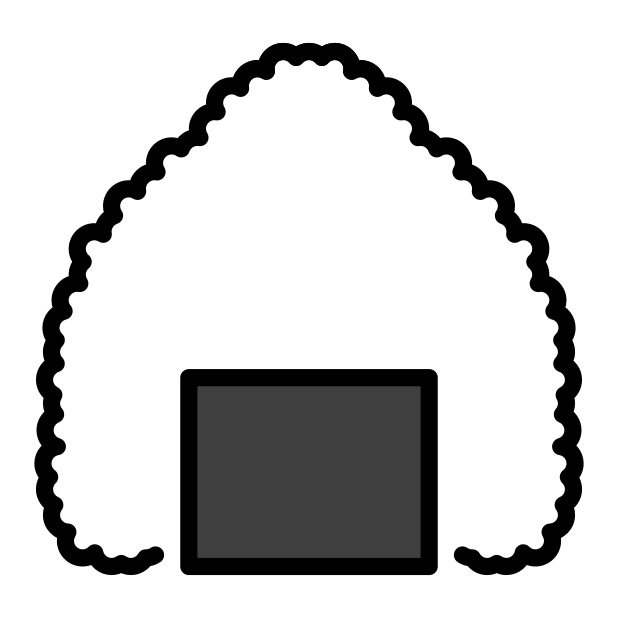
rice ball